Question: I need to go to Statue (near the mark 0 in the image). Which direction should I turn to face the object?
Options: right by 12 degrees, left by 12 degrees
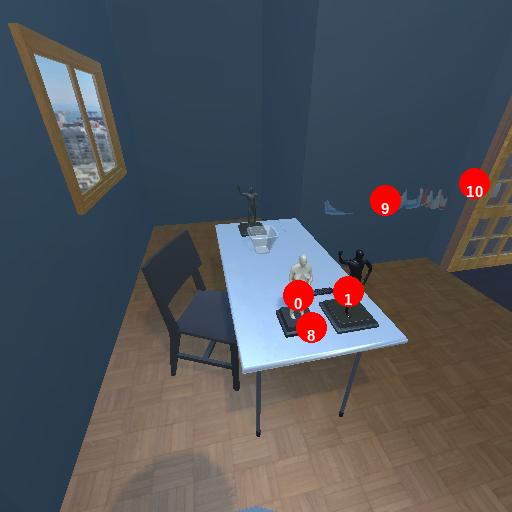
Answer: right by 12 degrees